Field crop: tomato
Growth stage: 1
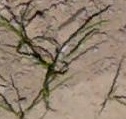
Species: cyperus